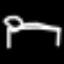
Label: bed